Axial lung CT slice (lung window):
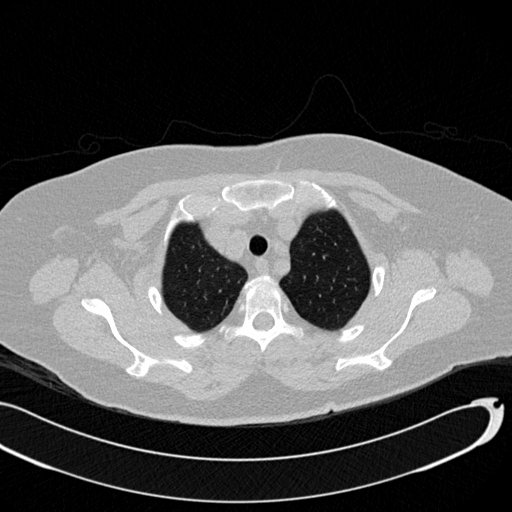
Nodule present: no